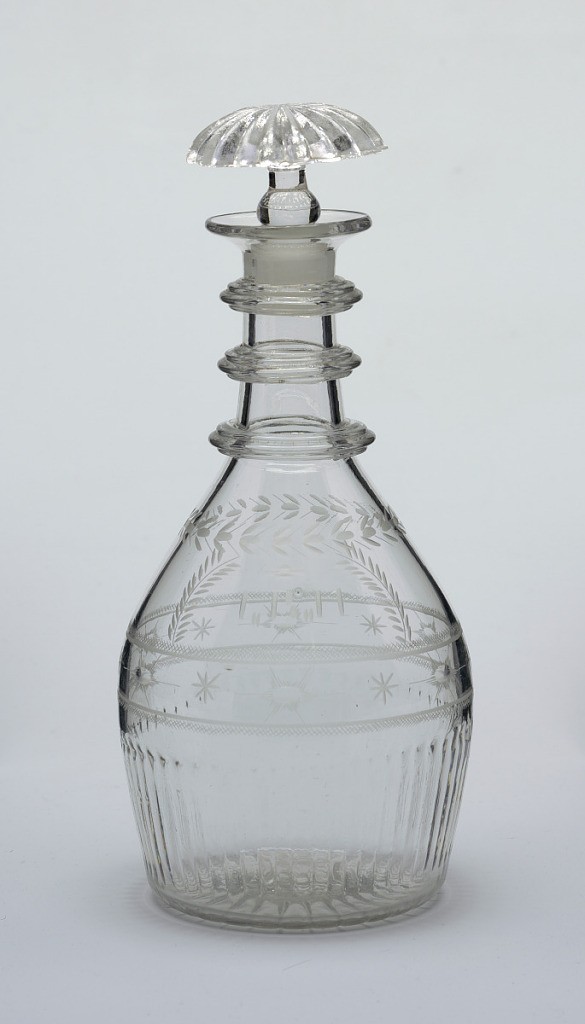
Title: Decanter and stopper
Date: ca. 1815–20
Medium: Glass
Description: Bulbous body, ring of molded vertical fluting bottom carrying over onto bottom; engraved border with initials I B H; 3 triple neck rings, everted lips; molded mushroom shaped stopper, radially grooved; pontil mark bottom.